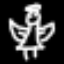
Label: angel